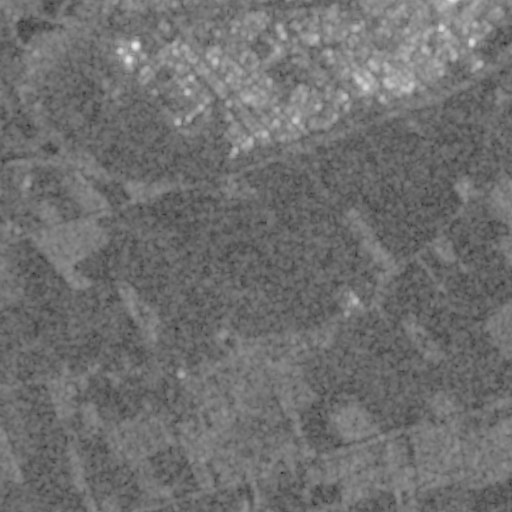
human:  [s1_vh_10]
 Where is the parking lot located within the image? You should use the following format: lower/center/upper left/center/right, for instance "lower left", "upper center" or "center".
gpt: The parking lot is located in the upper center of the image.
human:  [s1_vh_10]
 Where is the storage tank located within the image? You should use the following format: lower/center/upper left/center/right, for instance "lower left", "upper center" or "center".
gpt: The storage tank is located in the center right of the image.
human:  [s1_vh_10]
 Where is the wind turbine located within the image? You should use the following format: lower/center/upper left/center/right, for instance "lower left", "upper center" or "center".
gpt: The wind turbine is located in the upper left of the image.
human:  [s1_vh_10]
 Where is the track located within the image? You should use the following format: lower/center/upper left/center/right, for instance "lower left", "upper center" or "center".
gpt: There is no track in the image.

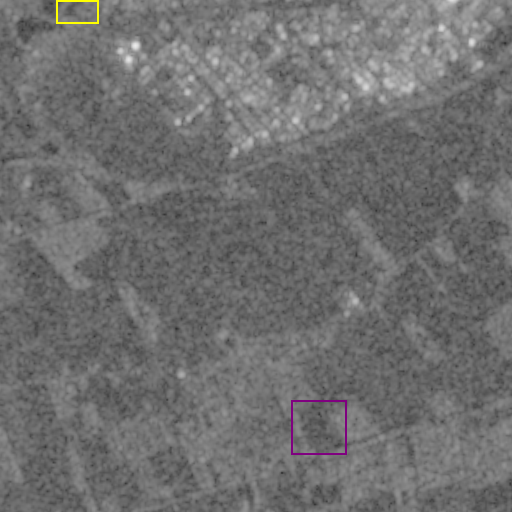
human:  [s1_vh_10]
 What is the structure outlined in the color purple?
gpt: The structure outlined in purple is a crop field.
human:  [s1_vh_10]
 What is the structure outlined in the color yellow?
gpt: The structure outlined in yellow is a park.
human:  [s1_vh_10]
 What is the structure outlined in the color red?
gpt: There is no red outline.